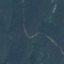
Label: Forest